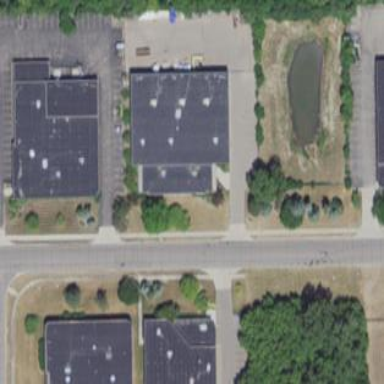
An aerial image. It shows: Office building.